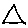
Label: triangle